Field crop: maize
Growth stage: 2
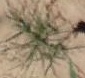
Species: salsola